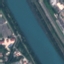
Land use / land cover: River